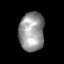
Tissue: skin
Cell type: Myeloid cells
Senescence score: 0.2829
Nuclear area (px): 964
Mean DAPI intensity: 149.733